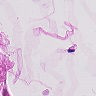
Metastatic tissue present: no